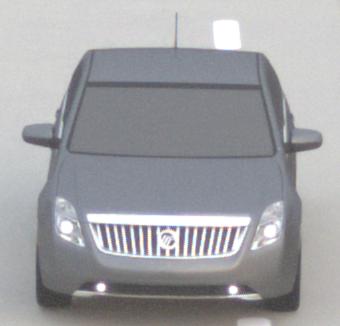
Make: Mercury
Model: Milan
Detailed model: -
Model produced from: 2009
Model produced until: 2010
Doors: 4
Color: gray
Road condition: dry road
Daytime: sunrise or sunset
Contrast: low contrast